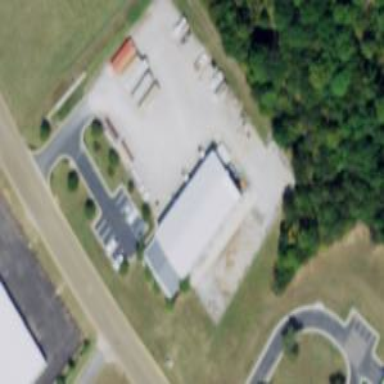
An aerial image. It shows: Commercial building.